Question: I've searched but can't find an answer to this one. Any help would be appreciated. I'm running a select statement joining to columns which returns some results but I then want to return the value from one column based on the minimum from another column. Heres what I wrote to get the first set
'''
select smtm.MediatorID,count(MediatorID) AS aCount
from SystemMonitor sm
join SystemMonitorToMediator smtm
on sm.SystemMonitorID = smtm.SystemMonitorID
where sm.RecordStatus = 1 and smtm.Priority = 1 group by smtm.MediatorID
'''
The result I get from this is:

Now I want to return the value 3 from the MediatorID based on the minimum value in the aCount column.
Any ideas?
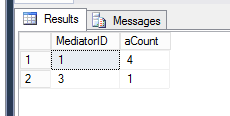
Answer: Looks like MS SSMS output. Assuming Sql Server.
'''
select top(1) smtm.MediatorID, count(MediatorID) AS aCount
from SystemMonitor sm
join SystemMonitorToMediator smtm
on sm.SystemMonitorID = smtm.SystemMonitorID
where sm.RecordStatus = 1 and smtm.Priority = 1
group by smtm.MediatorID
order by count(MediatorID) ASC
'''